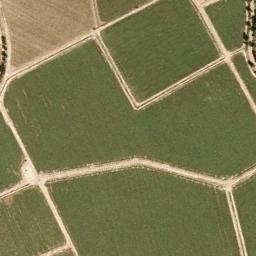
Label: rectangular_farmland